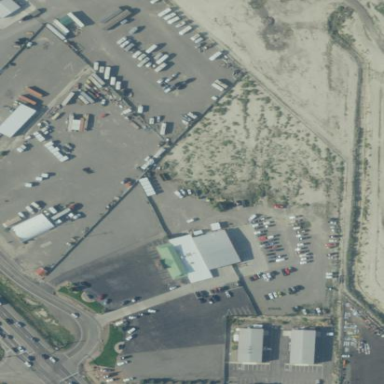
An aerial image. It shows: Parking area.